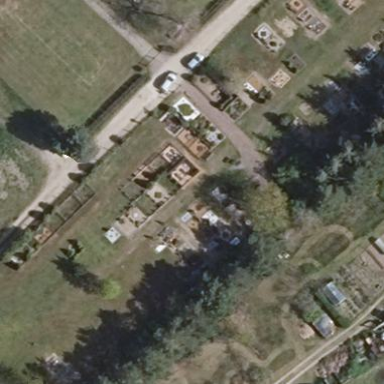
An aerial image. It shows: Cemetery.